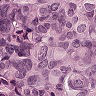
Metastatic tissue present: yes